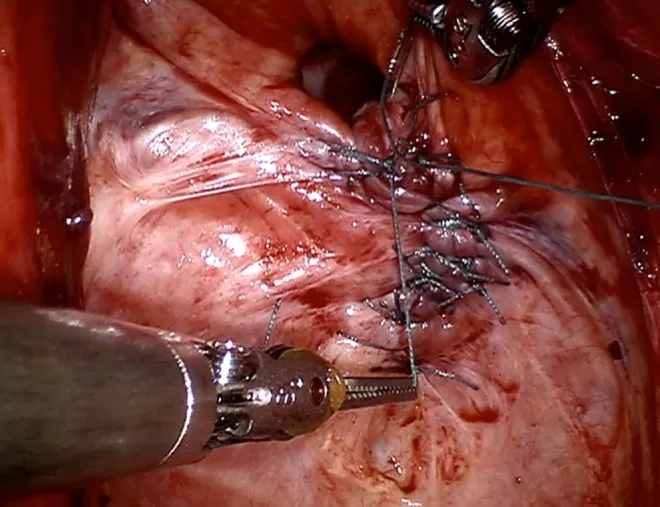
Most of the pelvic floor was closed with single knots, a small defect was left anterior to the urethra.
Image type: medical_photograph (other_medical_photograph)